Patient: sex M, age 46
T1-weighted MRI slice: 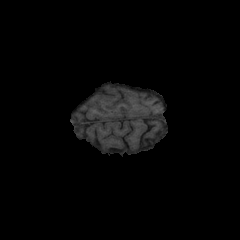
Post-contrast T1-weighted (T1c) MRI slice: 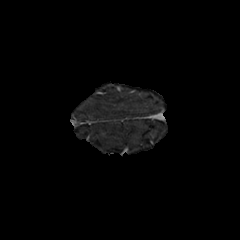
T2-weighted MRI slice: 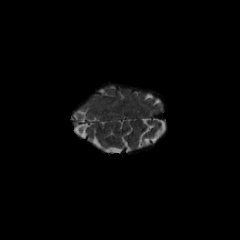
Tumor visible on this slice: no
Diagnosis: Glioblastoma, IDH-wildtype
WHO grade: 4